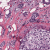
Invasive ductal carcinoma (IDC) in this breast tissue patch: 0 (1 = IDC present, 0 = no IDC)